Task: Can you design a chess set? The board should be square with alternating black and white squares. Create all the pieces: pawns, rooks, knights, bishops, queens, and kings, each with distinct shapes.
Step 4878:
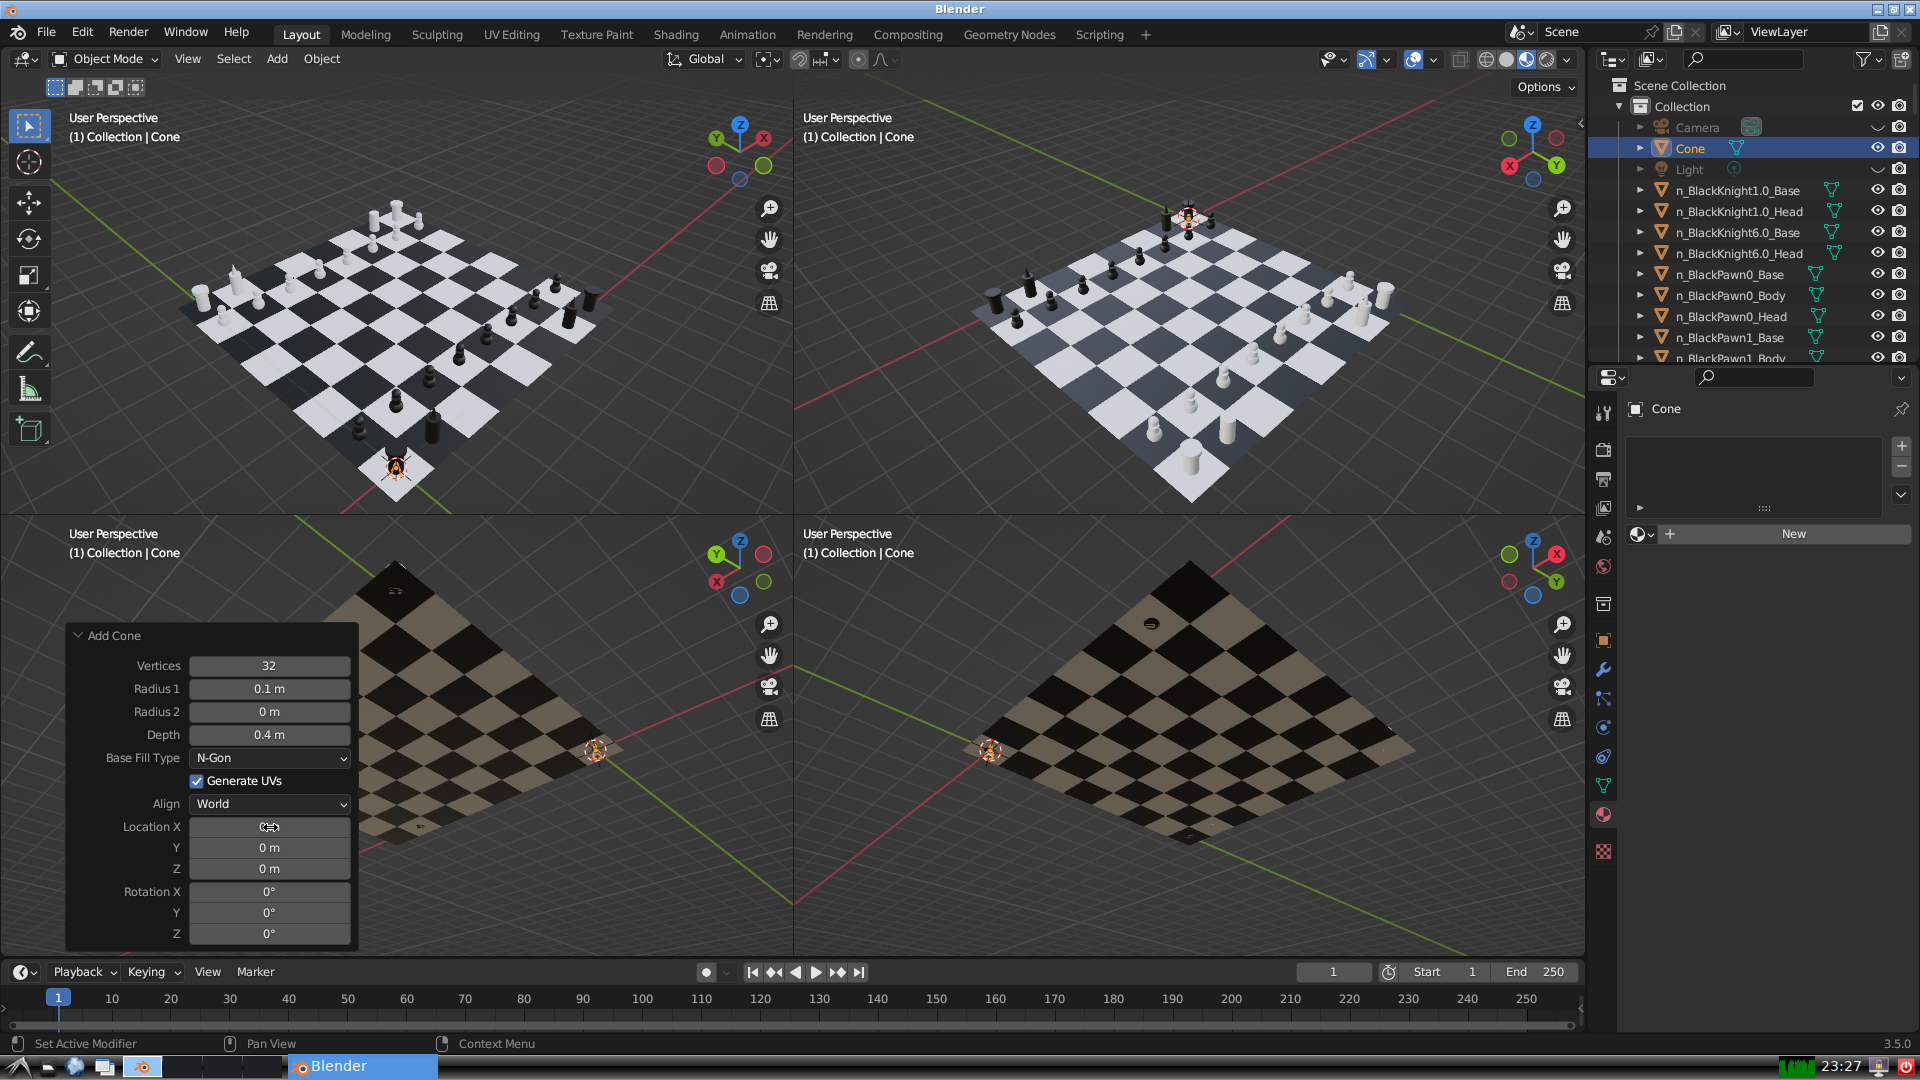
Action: click: no